Interaction volume radius: 5 \u00c5
Interaction volume height: 40 \u00c5
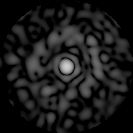
Disorder parameter: 0.8095